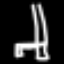
Label: chair